Question: Probably a very basic question -
I have 2 tables and , each with a button in the bottom row.
And I want to display only one of tables, when I click a button.
So I'm trying the following and it kind of works:
'''
<script type="text/javascript" src="http://ajax.googleapis.com/ajax/libs/jquery/1/jquery.min.js"></script>
<script type="text/javascript">
$(function() {
$('#favorites').hide();
$('#show_favorites').click(function() {
$('#leaders').fadeOut();
$('#favorites').fadeIn();
});
$('#show_leaders').click(function() {
$('#favorites').fadeOut();
$('#leaders').fadeIn();
});
});
</script>
'''
but it happens at the same time, which looks awkward.
How do you wait for the to finish, before starting ?
I've change the code to
'''
<script type="text/javascript" src="http://ajax.googleapis.com/ajax/libs/jquery/1/jquery.min.js"></script>
<script type="text/javascript">
$(function() {
$('#favorites').hide();
$('#show_favorites').click(function() {
$('#leaders').fadeOut("slow", function() {
$('#favorites').fadeIn();
});
});
$('#show_leaders').click(function() {
$('#favorites').fadeOut("slow", function() {
$('#leaders').fadeIn();
});
});
});
</script>
'''
And now it works better, but there is a new problem, when a button is clicked:
when the one table (grey in the screenshot below) disappears, the scrollbar jumps up. And then another table appears, but it is not visible anymore - you have to scroll down manually.

Any ideas please how to fight this?
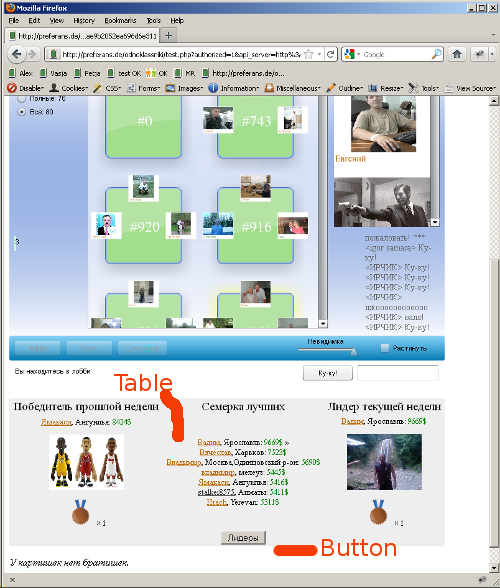
Answer: You can supply a callback function to 'fadeOut', and call 'fadeIn' in the callback. The callback function is executed when the 'fadeOut' is complete:
'''
$('#leaders').fadeOut(function() {
$('#favorites').fadeIn();
});
'''
See the <URL> for more info.
(based on updated question)
A potential solution to your scrolling problem:
'''
$('#leaders').fadeOut(function() {
$('#favorites').fadeIn(function() {
window.scrollTo(0, $(this).offset().top);
});
});
'''
This will cause the document to scroll automatically to the top of the element that's just faded in.